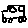
Label: car